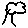
Label: tree